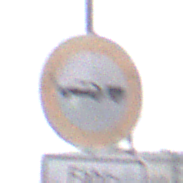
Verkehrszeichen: VerbotPersonenkraftwagenMitAnhaenger
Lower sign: SonstigeFahrzeugePersonengruppenFrei4
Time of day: MorningAfternoon
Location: Outdoor (Urban)
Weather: Overcast
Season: NotSpecified
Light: Natural